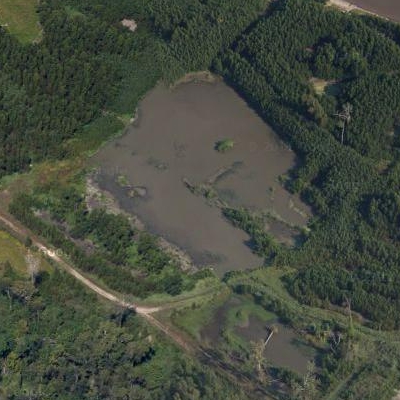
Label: RiverLake